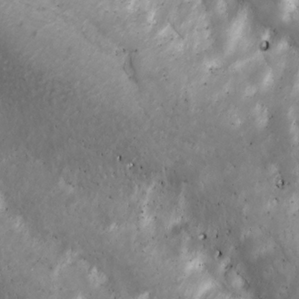
Label: non_frost